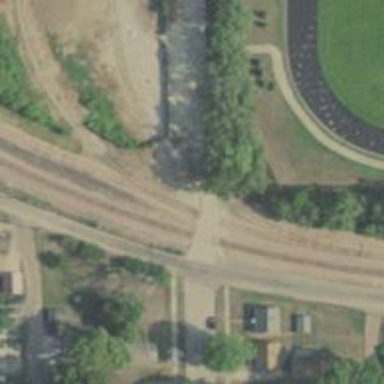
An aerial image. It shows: Level crossing along the railway.